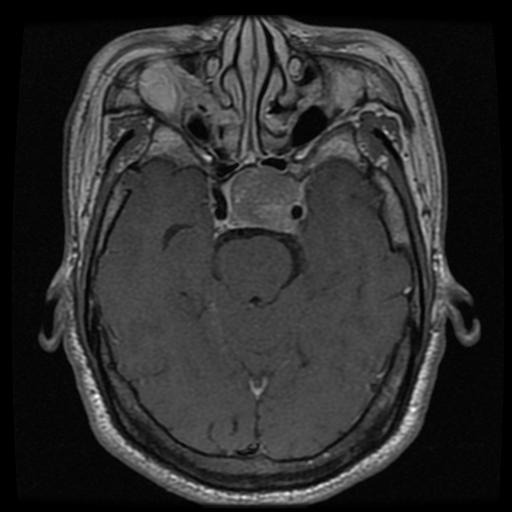
Label: pituitary